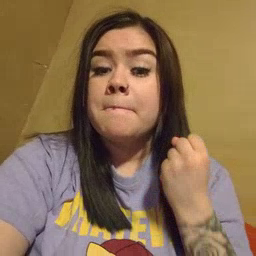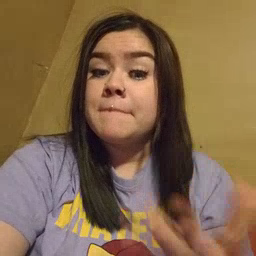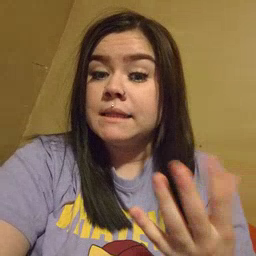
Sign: many